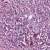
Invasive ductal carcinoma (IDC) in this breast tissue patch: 1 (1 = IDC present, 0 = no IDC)